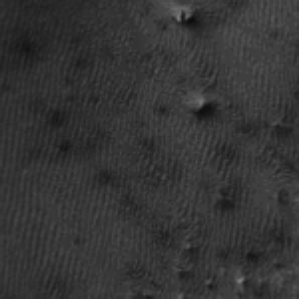
Label: frost